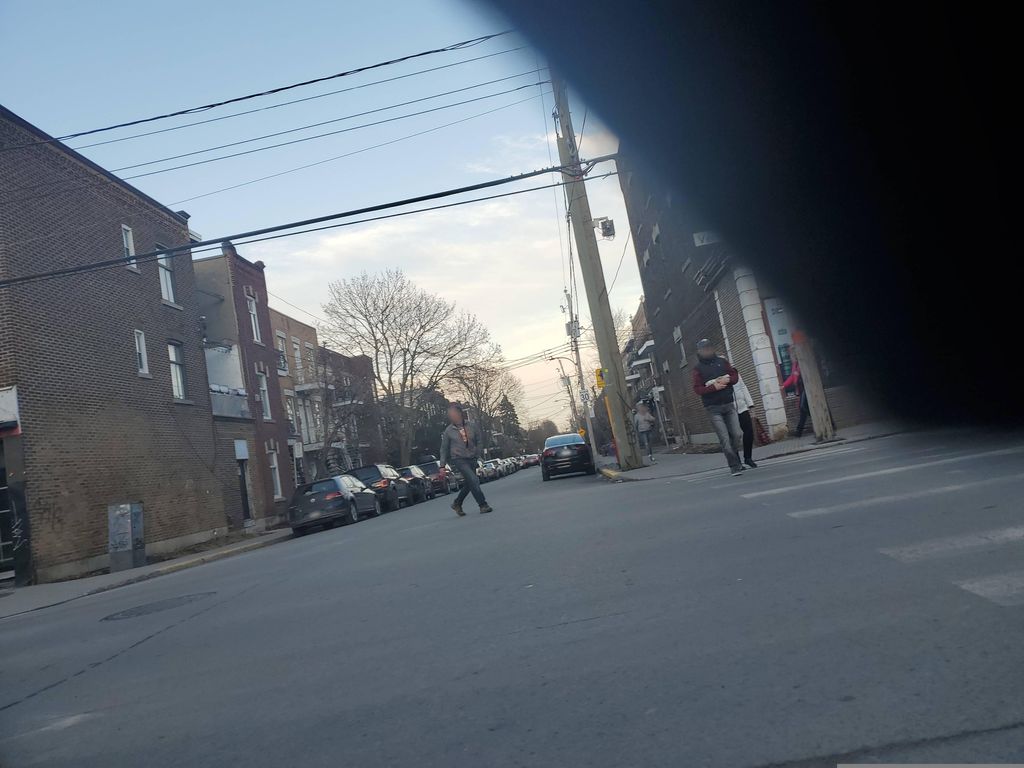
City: montreal